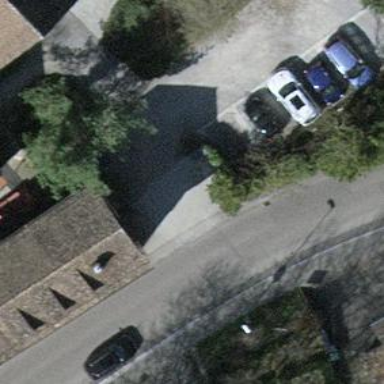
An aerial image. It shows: Driveway made of paving stones.